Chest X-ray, AP view. Patient: 32 years old, sex F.
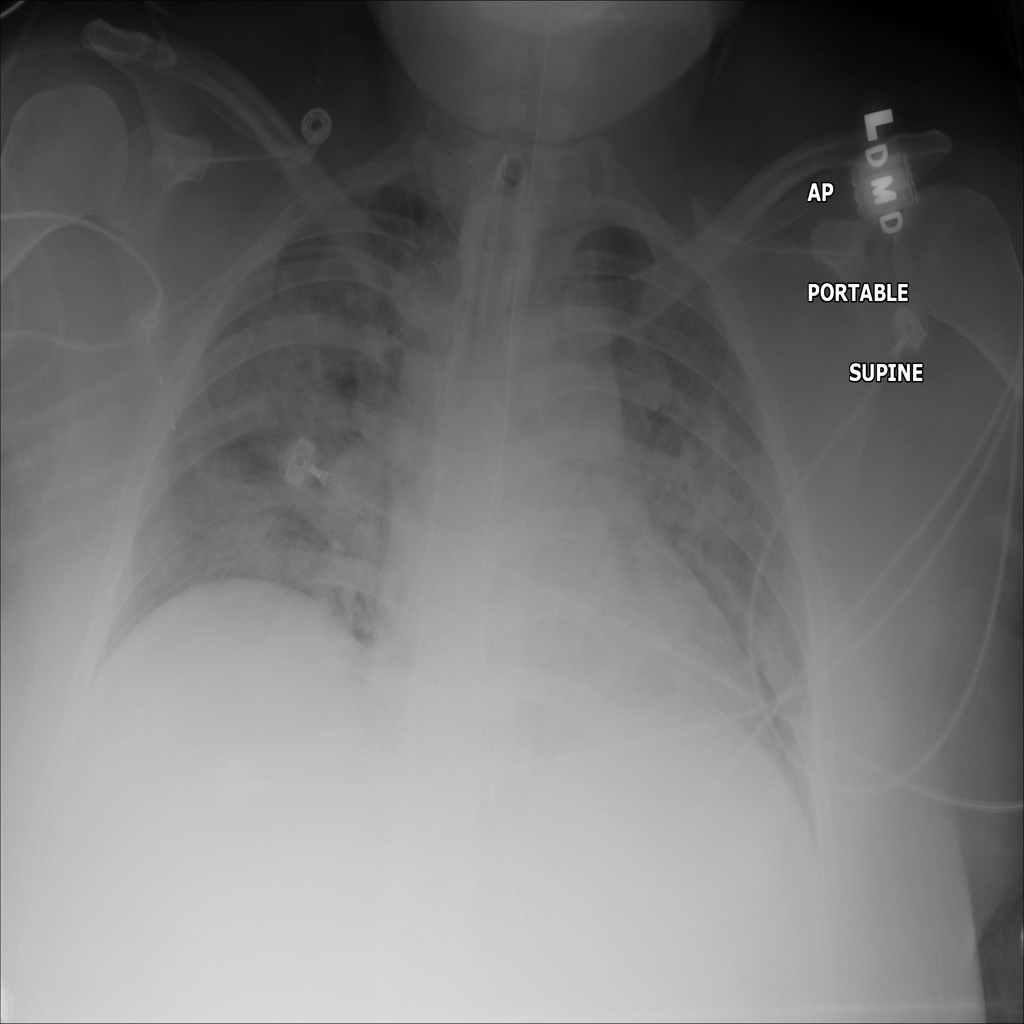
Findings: No Finding